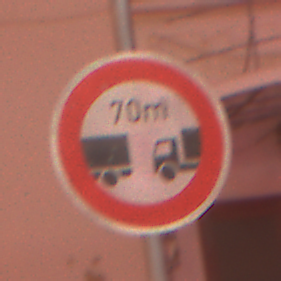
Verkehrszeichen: VerbotUnterschreitenMindestabstand
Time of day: Night
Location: Outdoor (Urban)
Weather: Overcast
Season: Winter
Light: Artificial